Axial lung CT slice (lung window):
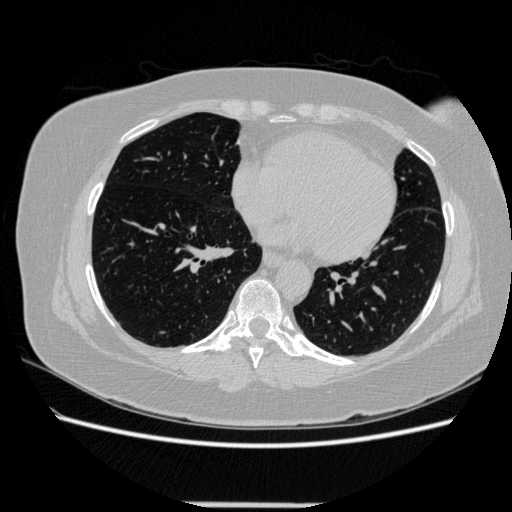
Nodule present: no